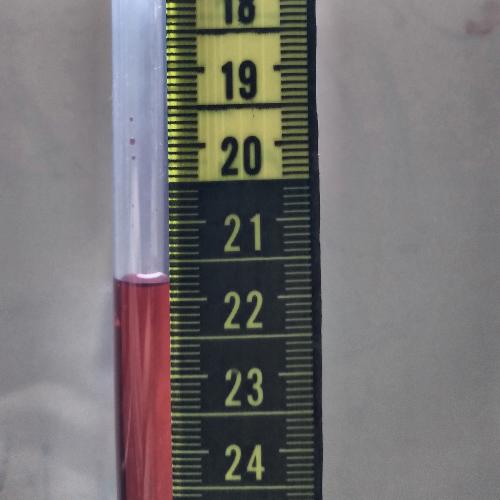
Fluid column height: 21.8 cm